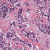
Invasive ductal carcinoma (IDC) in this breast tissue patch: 1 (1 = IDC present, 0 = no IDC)